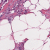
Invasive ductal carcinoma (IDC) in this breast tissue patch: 1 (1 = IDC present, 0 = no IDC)